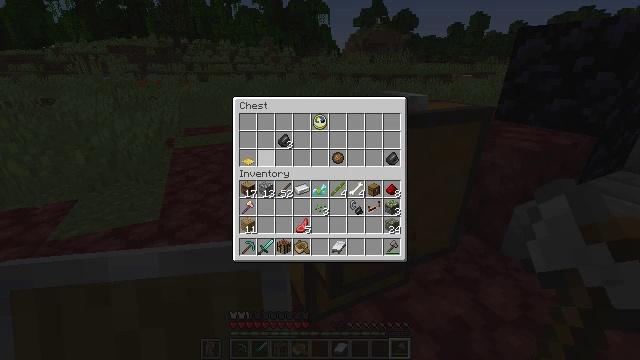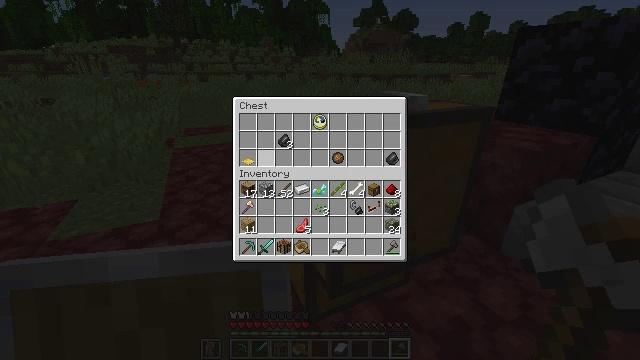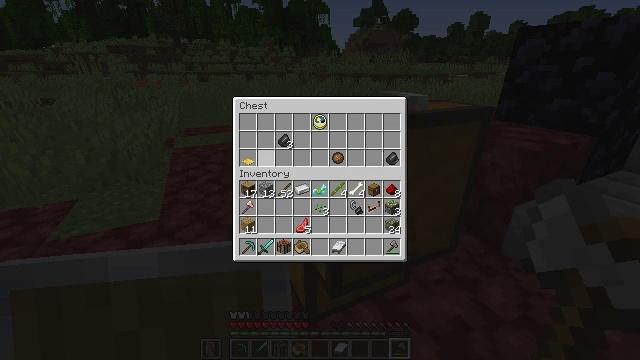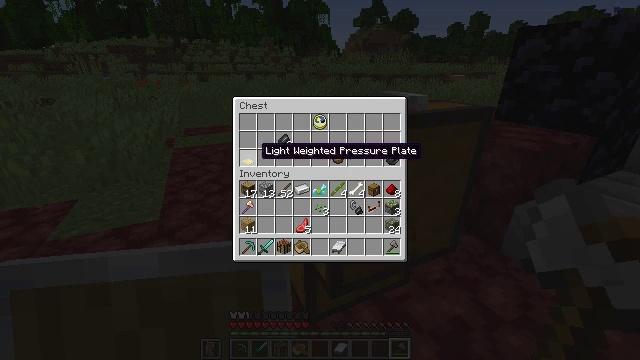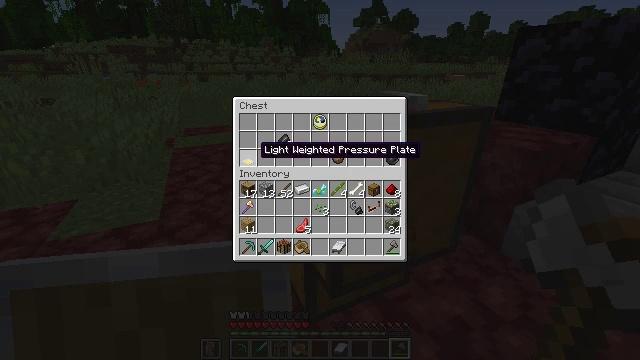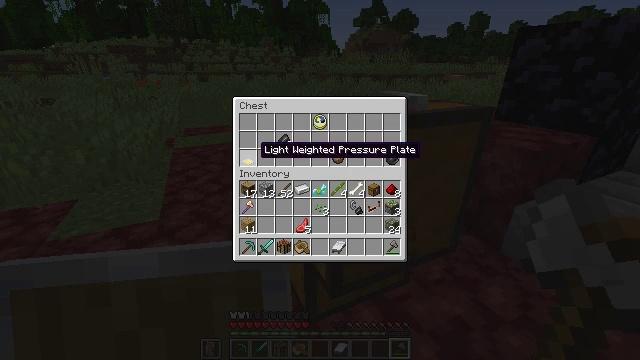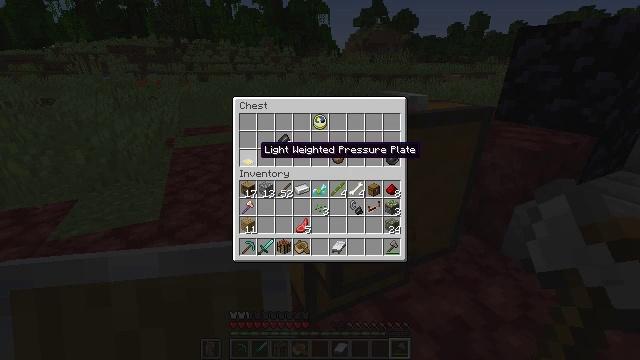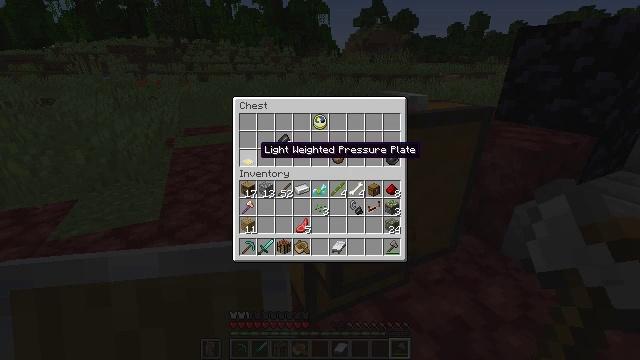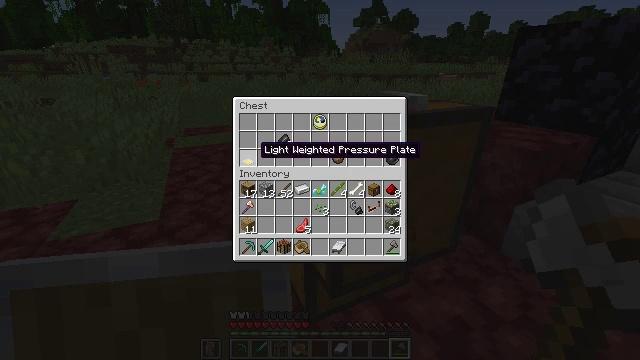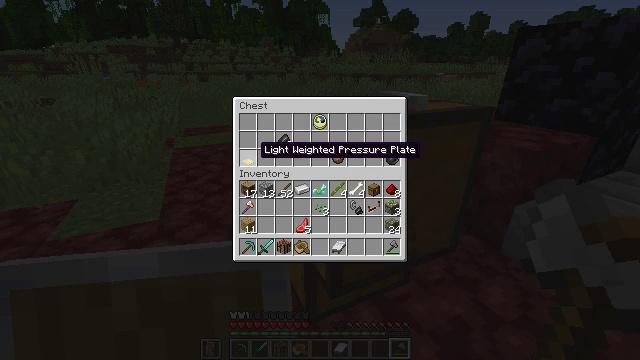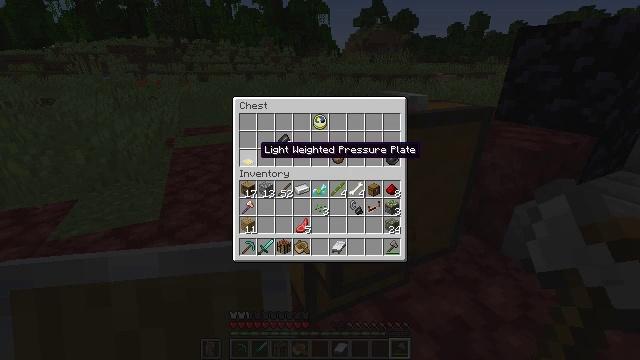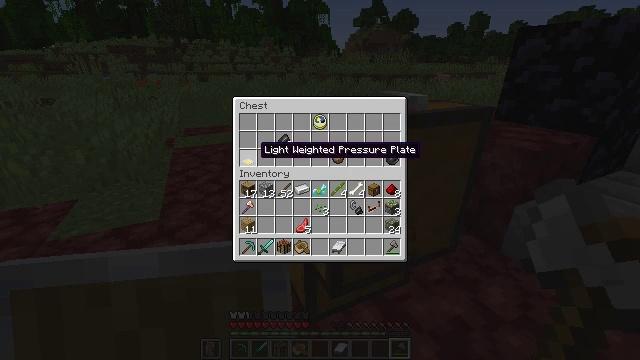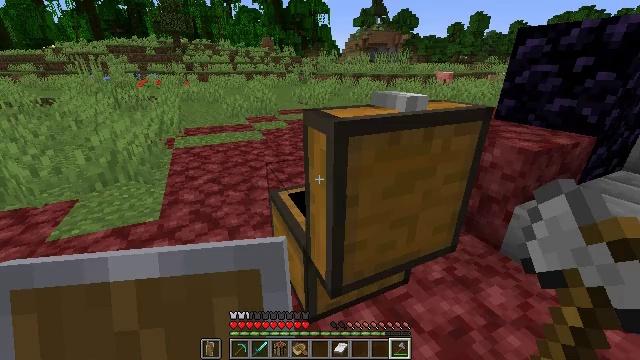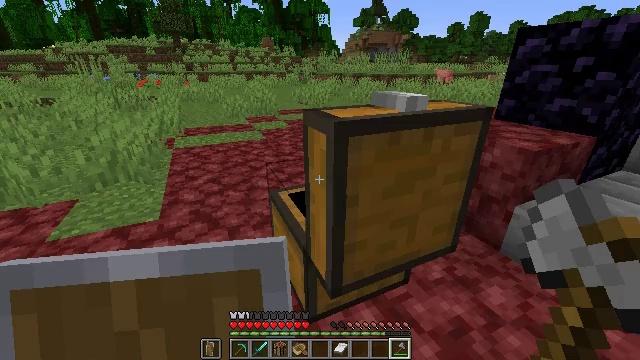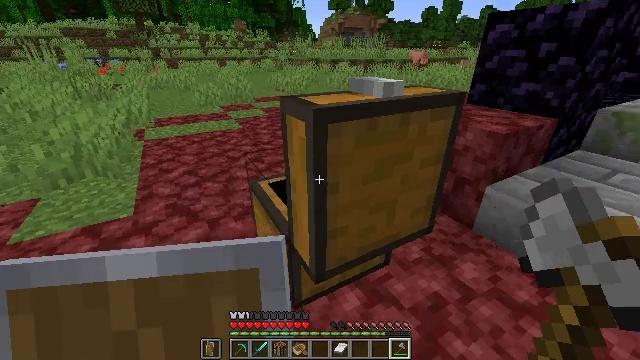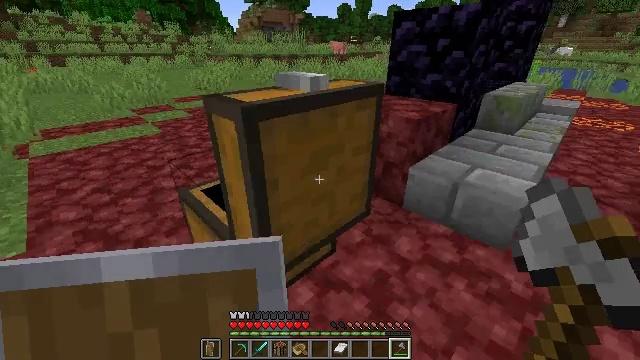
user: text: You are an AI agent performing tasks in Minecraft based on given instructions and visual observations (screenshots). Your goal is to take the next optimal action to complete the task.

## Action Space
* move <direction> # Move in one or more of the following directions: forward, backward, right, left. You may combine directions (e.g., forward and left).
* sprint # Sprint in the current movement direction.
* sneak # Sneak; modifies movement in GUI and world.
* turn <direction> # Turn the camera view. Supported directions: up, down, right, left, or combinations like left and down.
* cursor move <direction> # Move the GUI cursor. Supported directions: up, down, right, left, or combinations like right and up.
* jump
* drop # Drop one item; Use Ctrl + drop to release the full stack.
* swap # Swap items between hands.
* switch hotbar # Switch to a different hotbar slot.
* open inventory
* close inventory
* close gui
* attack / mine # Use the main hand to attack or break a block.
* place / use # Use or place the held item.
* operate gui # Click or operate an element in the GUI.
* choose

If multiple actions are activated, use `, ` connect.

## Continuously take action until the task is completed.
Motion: motion action
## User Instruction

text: Retrieve the valuable gold block.
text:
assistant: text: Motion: no_op
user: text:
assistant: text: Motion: no_op
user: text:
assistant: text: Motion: no_op
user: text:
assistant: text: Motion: no_op
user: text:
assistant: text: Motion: no_op
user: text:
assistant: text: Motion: no_op
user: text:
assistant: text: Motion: no_op
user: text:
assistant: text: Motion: no_op
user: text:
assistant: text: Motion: no_op
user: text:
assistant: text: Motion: no_op
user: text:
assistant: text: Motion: no_op
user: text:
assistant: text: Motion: close inventory
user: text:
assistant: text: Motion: close inventory
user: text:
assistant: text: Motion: turn right and down, close inventory
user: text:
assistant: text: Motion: turn right
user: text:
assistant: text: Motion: turn right
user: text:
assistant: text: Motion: turn right
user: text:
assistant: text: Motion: turn right and down
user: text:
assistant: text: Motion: no_op
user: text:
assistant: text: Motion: no_op
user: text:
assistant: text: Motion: no_op
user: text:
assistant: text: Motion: no_op
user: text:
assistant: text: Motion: no_op
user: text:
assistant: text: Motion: no_op
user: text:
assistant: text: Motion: turn up
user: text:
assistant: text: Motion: move forward, turn left and up
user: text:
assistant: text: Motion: move forward, turn left and up
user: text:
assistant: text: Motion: move forward, turn left and up
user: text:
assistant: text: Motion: move forward, turn left and up
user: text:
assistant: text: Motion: move forward, turn left and up